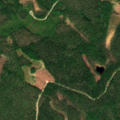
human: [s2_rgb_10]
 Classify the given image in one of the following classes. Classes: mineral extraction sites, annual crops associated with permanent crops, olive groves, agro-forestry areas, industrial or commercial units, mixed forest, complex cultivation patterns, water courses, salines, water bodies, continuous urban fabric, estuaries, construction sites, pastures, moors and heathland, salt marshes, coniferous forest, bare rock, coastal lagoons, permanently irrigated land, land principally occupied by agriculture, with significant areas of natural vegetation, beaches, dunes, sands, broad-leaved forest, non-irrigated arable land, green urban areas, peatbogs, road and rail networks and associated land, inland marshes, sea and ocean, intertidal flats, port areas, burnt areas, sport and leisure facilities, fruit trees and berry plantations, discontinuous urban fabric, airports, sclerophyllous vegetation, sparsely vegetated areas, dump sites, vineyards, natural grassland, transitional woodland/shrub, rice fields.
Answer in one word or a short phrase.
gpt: coniferous forest, mixed forest, transitional woodland/shrub